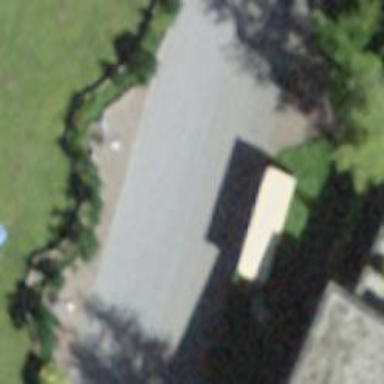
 serving as platform for public transportation."